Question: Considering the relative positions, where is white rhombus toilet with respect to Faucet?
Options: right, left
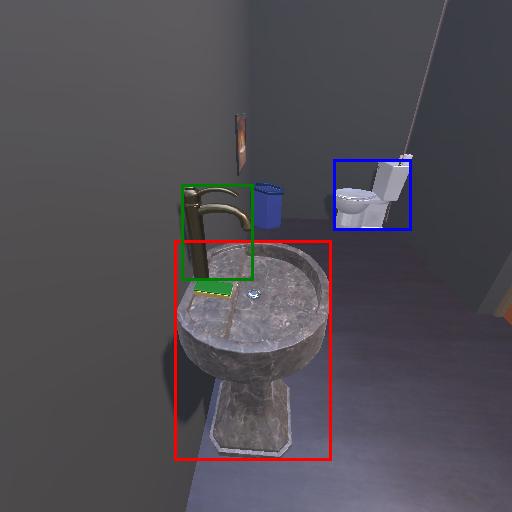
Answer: right